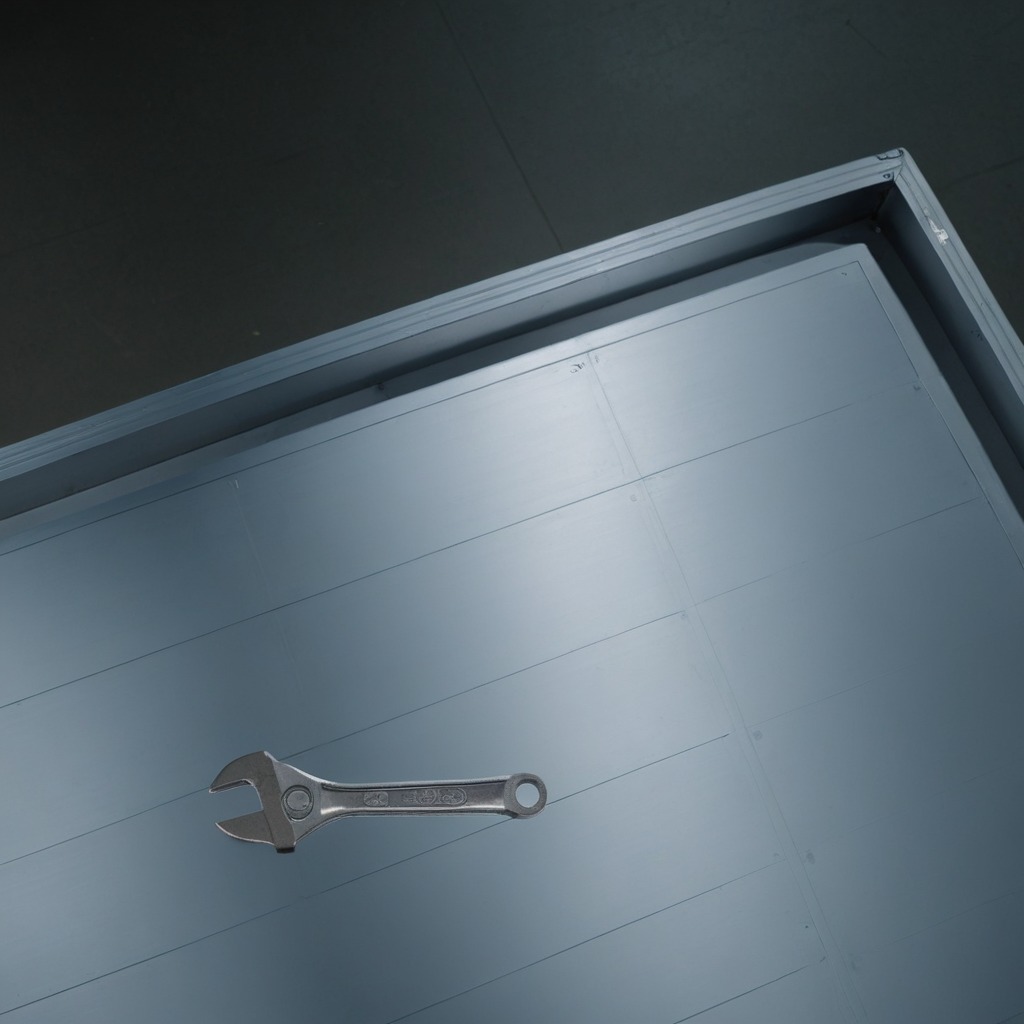
An wrench is lying on the toolbox surface in an airplane hangar workshop.